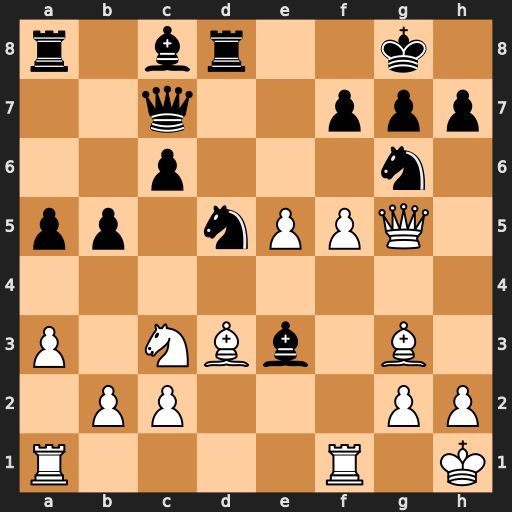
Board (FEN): r1br2k1/2q2ppp/2p3n1/pp1nPPQ1/8/P1NBb1B1/1PP3PP/R4R1K
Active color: w
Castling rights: -
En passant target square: -
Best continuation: Nxd5 Rxd5 Qxe3